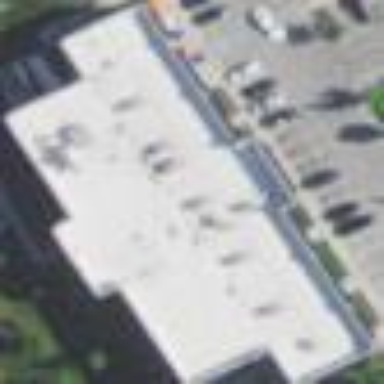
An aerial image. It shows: Retail building.